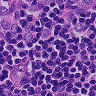
Metastatic tissue present: yes